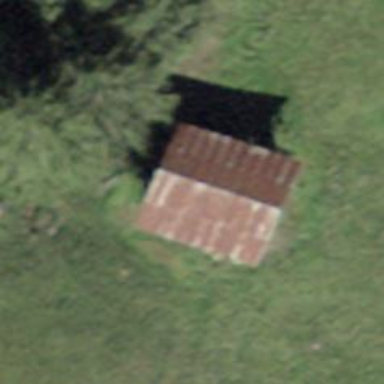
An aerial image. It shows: Barn.